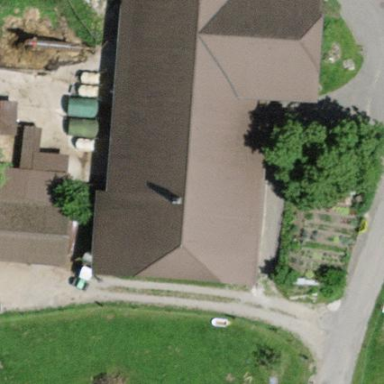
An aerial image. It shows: Farm building.